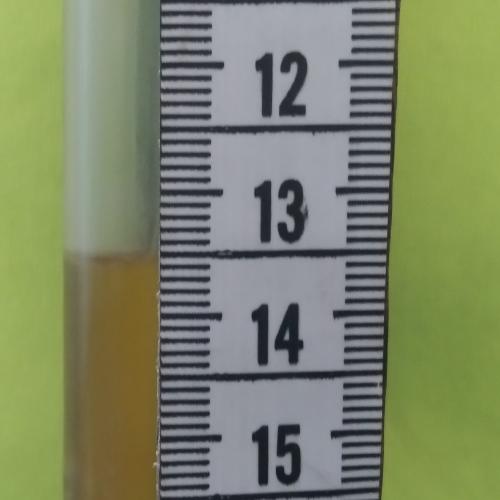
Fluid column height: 13.5 cm